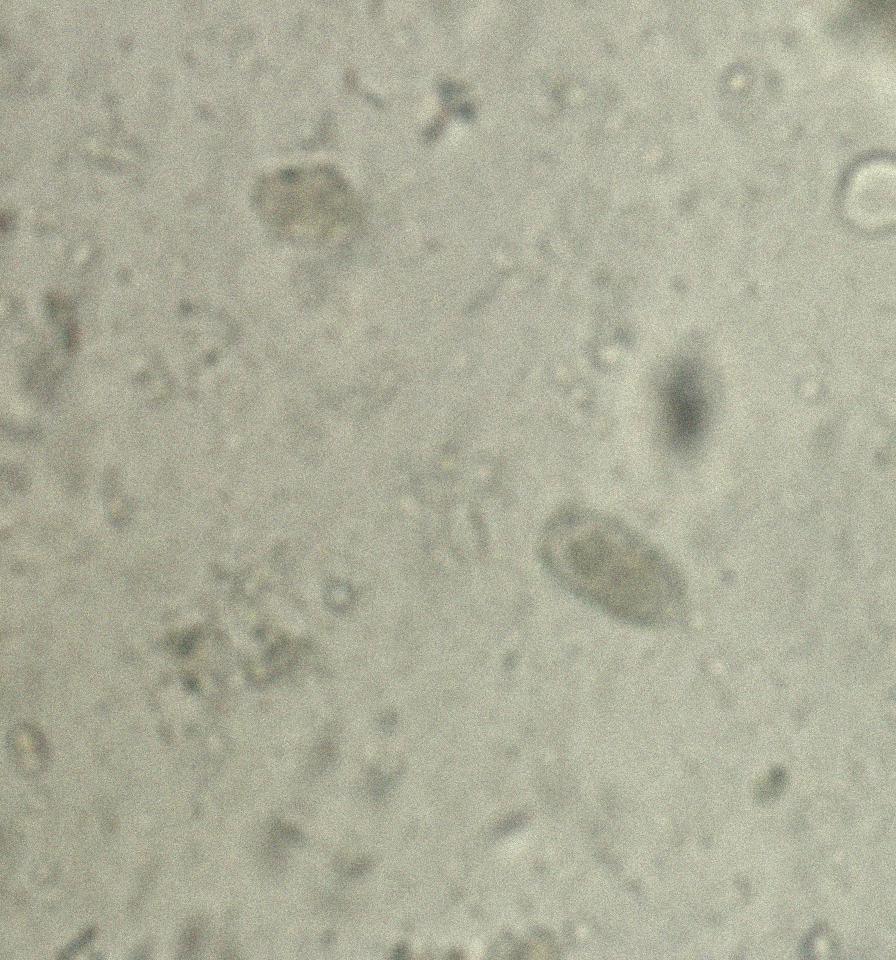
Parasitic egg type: Capillaria philippinensis